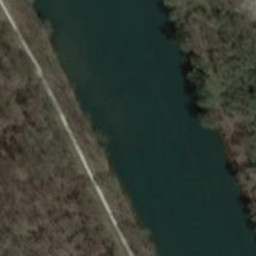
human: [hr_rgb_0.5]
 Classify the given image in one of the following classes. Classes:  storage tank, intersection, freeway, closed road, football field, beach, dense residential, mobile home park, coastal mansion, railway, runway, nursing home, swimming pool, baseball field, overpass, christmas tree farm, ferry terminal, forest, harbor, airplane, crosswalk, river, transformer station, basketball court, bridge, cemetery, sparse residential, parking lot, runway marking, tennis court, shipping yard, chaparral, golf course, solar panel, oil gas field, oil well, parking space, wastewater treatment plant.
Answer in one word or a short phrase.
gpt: river